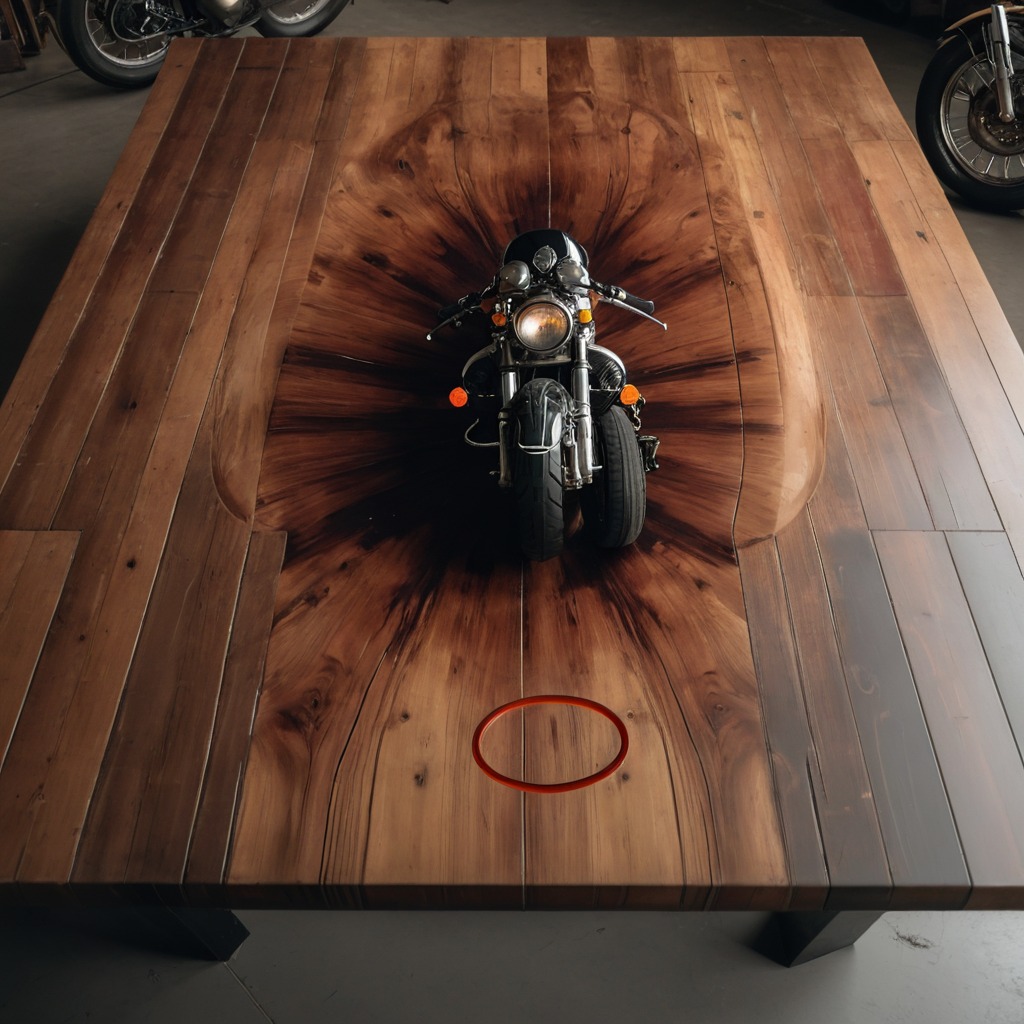
A rubber O-ring lies on the wooden table in the vintage motorcycle garage.